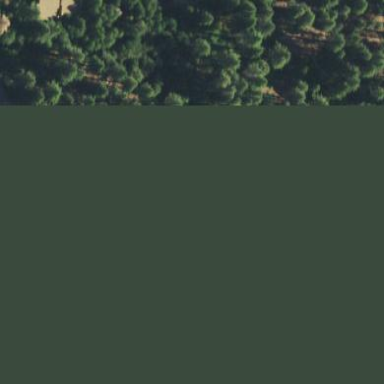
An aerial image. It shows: Forest with evergreen needle-leaved trees.